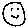
Label: smiley face